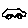
Label: car